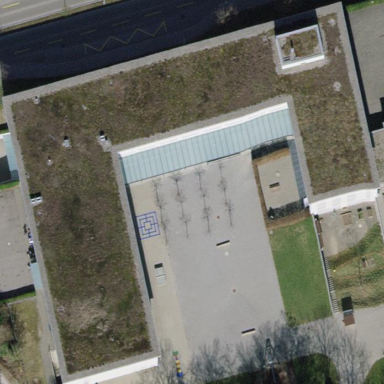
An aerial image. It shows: School building.